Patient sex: M
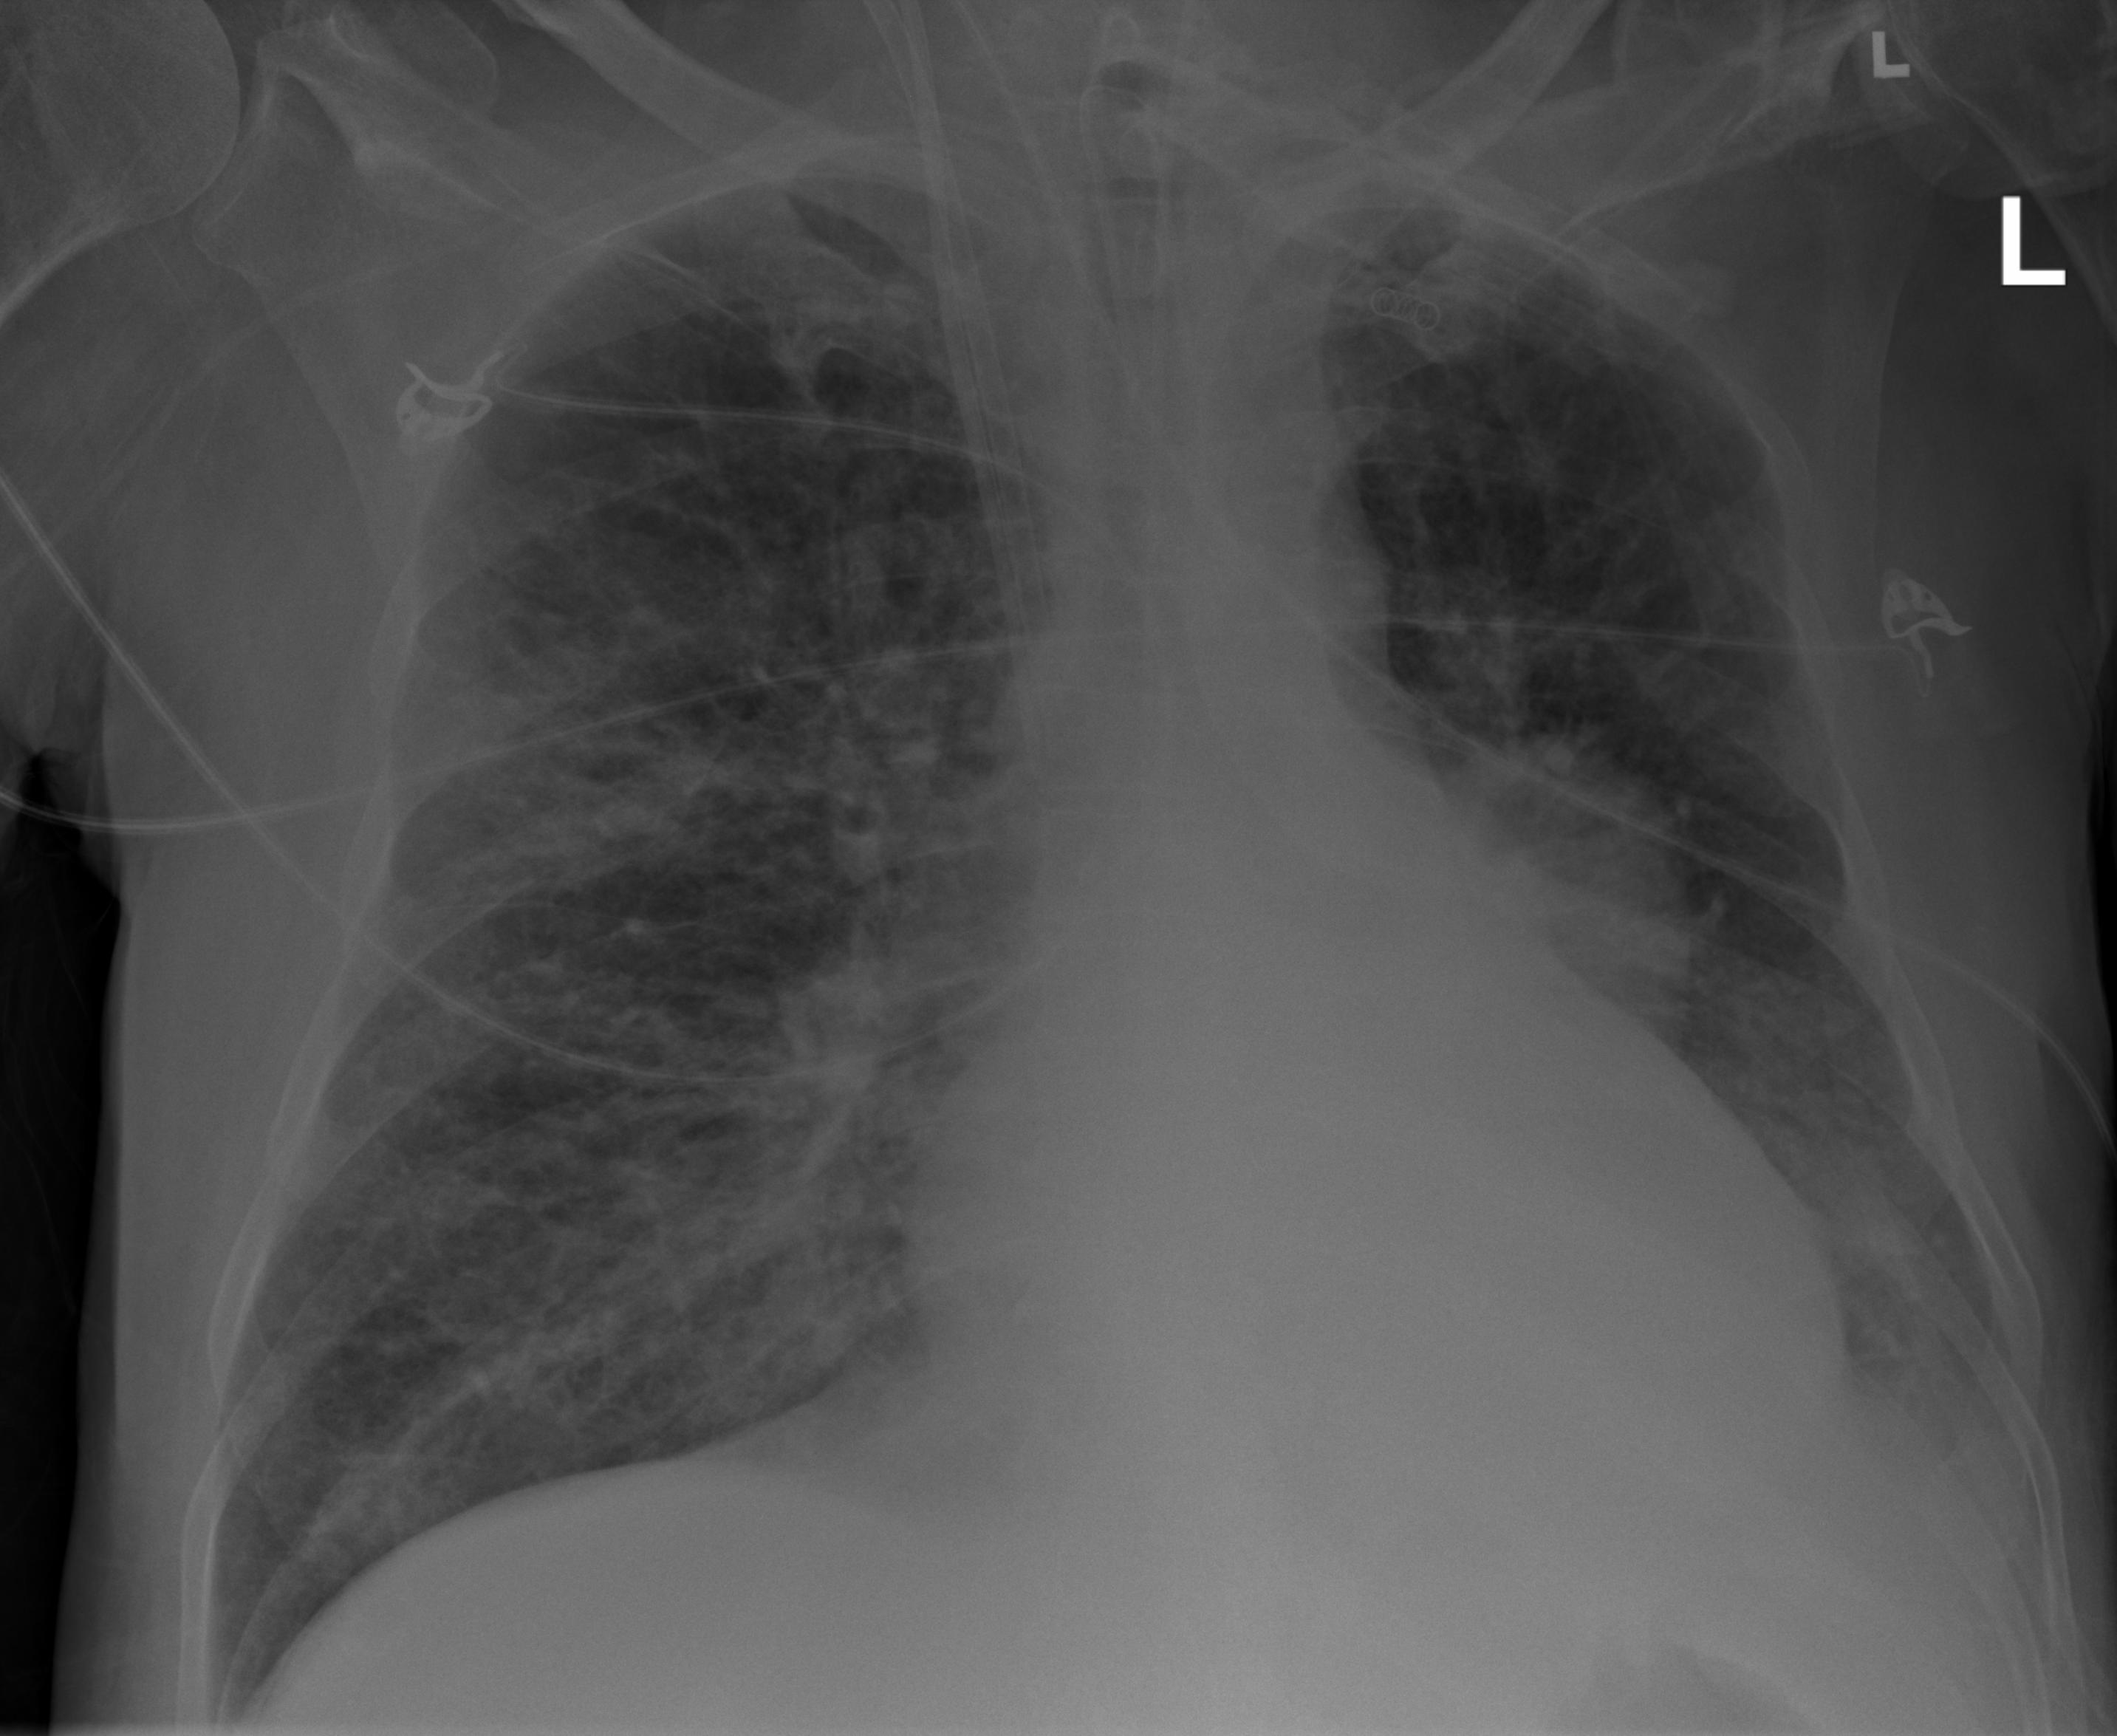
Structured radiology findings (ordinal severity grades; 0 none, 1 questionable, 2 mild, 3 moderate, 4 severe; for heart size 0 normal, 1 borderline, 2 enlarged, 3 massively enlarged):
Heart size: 1
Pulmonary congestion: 2
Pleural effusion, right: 0
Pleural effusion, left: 2
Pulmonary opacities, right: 2
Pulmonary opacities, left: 2
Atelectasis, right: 2
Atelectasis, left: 2